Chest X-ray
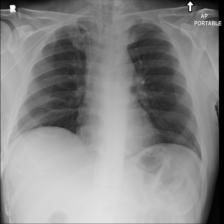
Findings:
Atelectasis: negative
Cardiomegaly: negative
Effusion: negative
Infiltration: negative
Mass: negative
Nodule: negative
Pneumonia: negative
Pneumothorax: negative
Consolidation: negative
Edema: negative
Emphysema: negative
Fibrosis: negative
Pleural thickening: negative
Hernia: negative